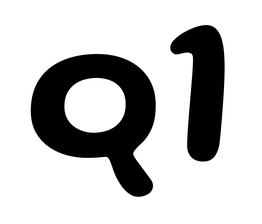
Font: Gluten_Medium